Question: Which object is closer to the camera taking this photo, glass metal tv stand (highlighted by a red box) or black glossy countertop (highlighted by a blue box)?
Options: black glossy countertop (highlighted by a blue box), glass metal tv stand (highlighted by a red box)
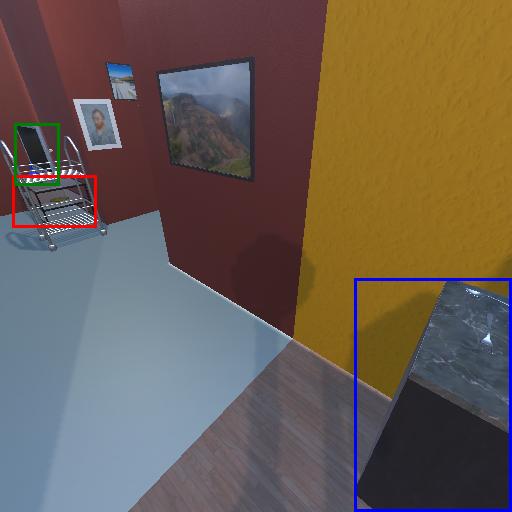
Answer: black glossy countertop (highlighted by a blue box)